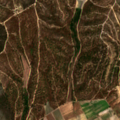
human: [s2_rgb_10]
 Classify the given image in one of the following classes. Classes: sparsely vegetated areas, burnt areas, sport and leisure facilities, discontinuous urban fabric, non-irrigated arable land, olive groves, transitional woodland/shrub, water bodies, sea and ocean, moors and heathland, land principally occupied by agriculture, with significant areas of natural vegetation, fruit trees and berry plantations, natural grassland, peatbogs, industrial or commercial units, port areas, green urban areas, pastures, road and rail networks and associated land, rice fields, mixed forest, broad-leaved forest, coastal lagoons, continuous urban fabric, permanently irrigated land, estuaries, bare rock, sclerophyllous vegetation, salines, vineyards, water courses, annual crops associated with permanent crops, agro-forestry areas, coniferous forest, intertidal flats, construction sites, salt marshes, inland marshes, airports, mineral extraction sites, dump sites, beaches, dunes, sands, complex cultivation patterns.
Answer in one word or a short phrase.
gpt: complex cultivation patterns, broad-leaved forest, mixed forest